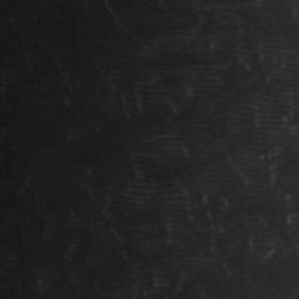
Label: frost